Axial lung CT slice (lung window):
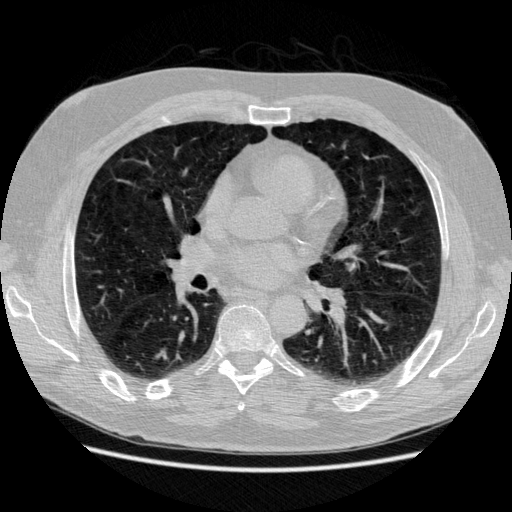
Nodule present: no